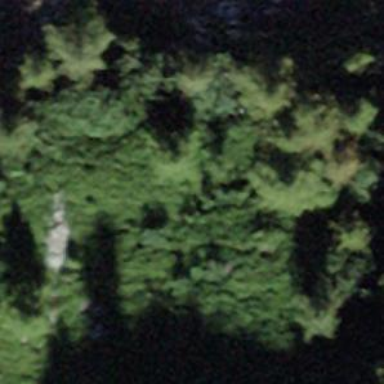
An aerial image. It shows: Forest area predominantly covered with needle-leaved trees.